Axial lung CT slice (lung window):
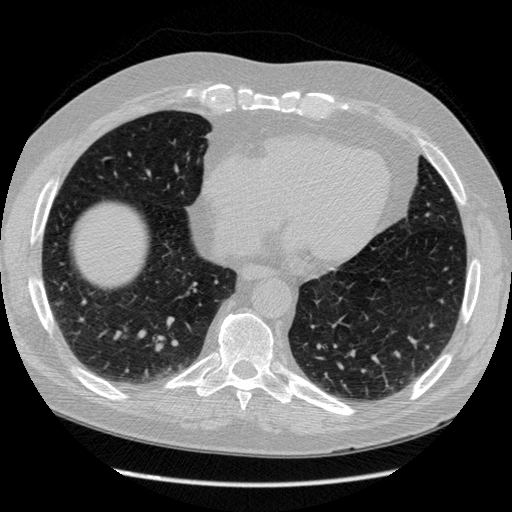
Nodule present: no